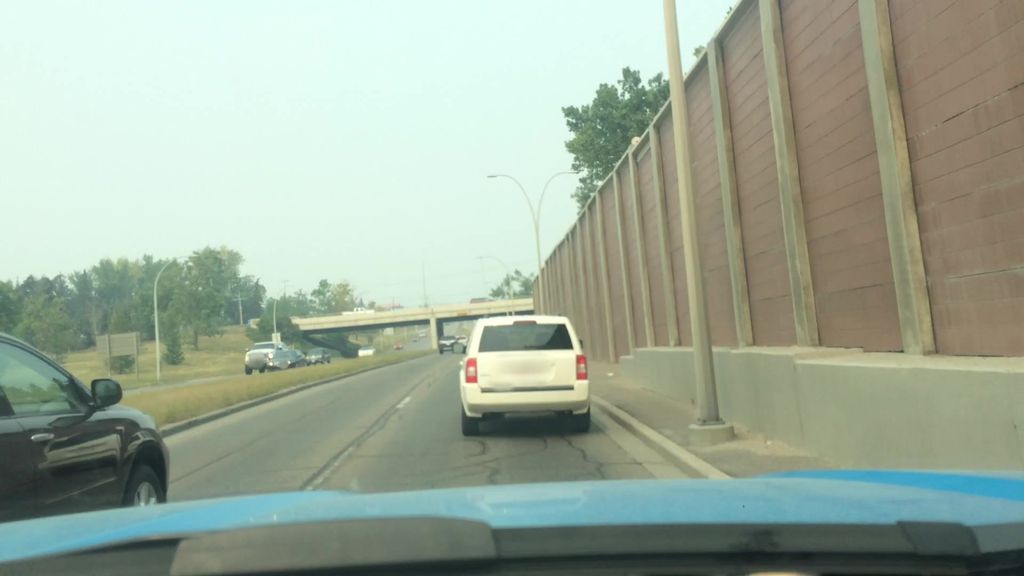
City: calgary